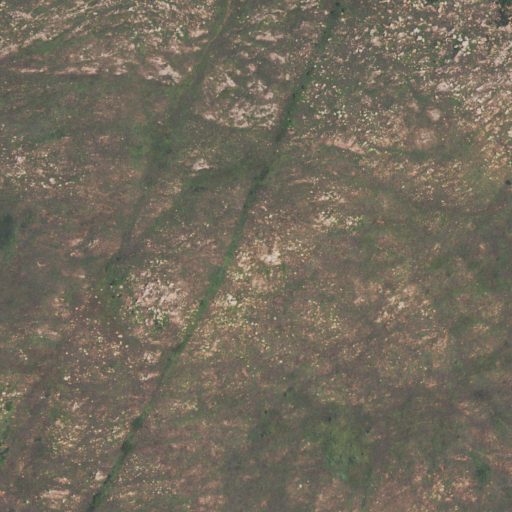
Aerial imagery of plain(s) in Oklahoma named Jed Flat containing only grassland